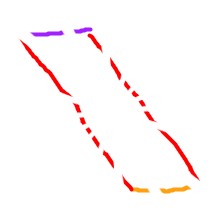
Shape: parallelogram